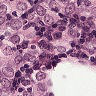
Metastatic tissue present: yes